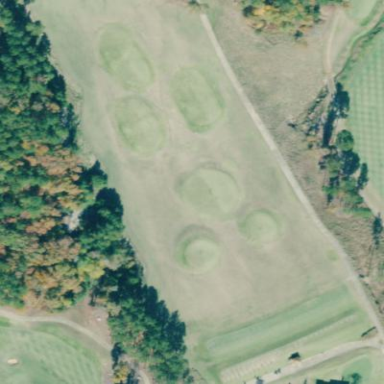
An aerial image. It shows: Grassy area designated for driving range golf.